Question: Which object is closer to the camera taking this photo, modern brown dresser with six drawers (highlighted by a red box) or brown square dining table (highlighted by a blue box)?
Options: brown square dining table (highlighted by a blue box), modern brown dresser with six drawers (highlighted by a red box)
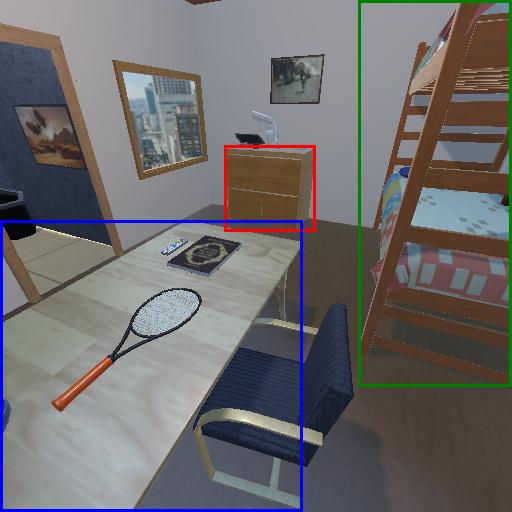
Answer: brown square dining table (highlighted by a blue box)